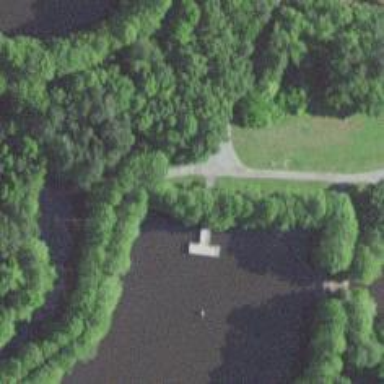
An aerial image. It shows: Pier located along footway.